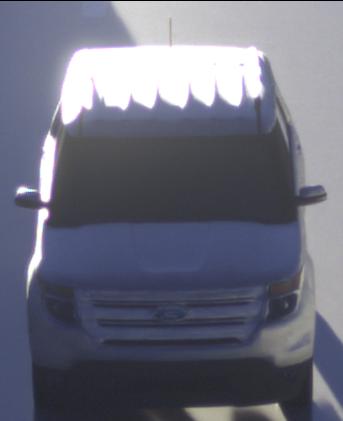
Make: Ford
Model: Explorer
Detailed model: Gen. 5
Model produced from: 2010
Model produced until: 2019
Doors: 5
Color: white
Road condition: wet road
Daytime: sunrise or sunset
Contrast: high contrast